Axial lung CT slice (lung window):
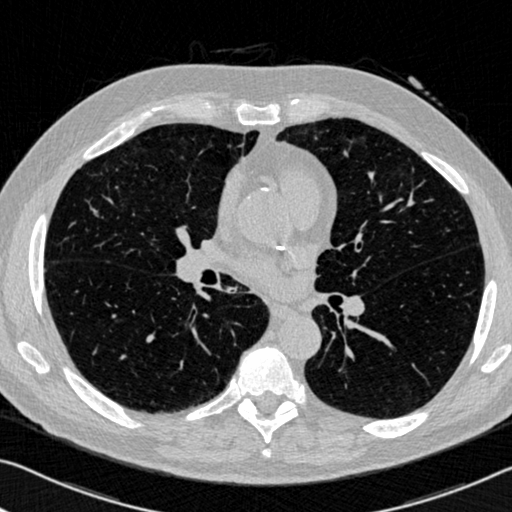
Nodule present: no